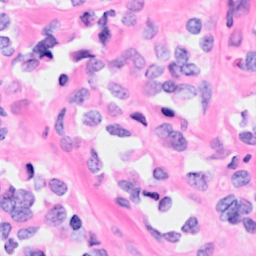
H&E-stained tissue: Breast